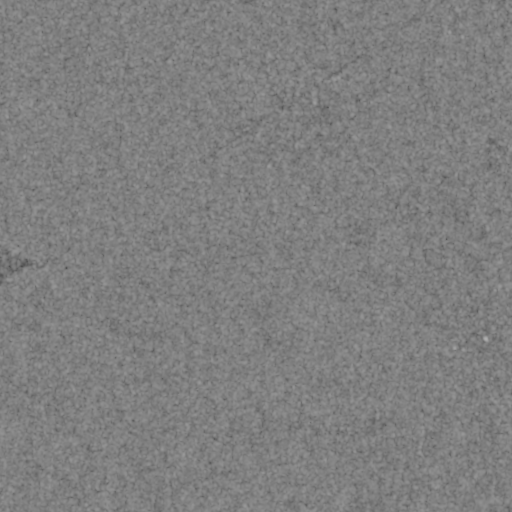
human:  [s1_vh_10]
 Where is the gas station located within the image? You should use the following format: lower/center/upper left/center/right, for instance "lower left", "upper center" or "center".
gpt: The gas station is located in the upper right of the image.
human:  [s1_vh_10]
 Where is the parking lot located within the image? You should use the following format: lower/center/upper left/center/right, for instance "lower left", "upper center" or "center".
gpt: The parking lot is located in the upper right of the image.
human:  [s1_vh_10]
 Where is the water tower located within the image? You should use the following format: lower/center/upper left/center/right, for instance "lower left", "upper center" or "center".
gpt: The water tower is located in the center right of the image.
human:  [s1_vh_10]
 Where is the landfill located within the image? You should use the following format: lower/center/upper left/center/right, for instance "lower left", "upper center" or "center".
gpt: There is no landfill in the image.

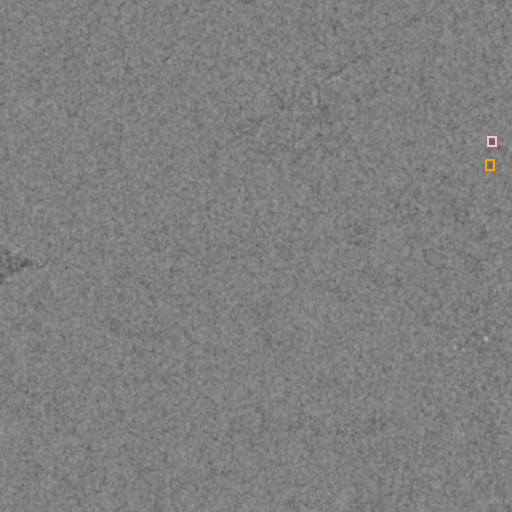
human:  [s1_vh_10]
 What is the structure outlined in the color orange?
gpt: The structure outlined in orange is a park.
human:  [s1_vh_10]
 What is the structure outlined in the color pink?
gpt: The structure outlined in pink is a parking lot.
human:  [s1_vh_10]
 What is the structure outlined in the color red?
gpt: There is no red outline.